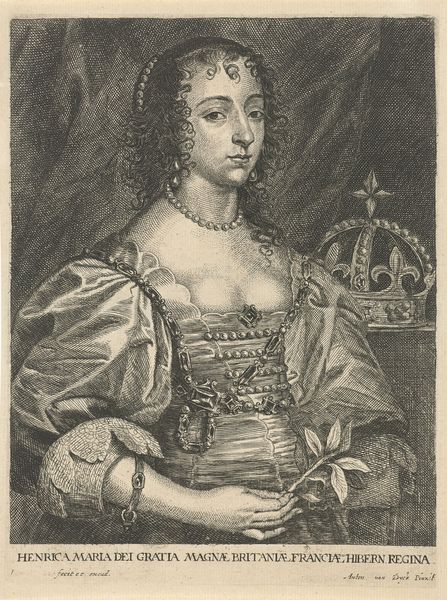
Titel: Portret van Henrietta Maria van Bourbon, koningin van Engeland
Künstler: Joannes Meyssens
Standort: Amsterdam
Institution: Rijksmuseum
Schlagwörter: crown, hands, velvet, white, black, dress, face, france, gold, gray, grey, hair, lady, nose, portrait, sleeve, woman, print, plant, hand, flower, girl, head, eyes, drawing, black and white, chin, mouth, buttons, french, curls, necklace, person, human, royal, bracelet, leaves, neck, britain, engraving, eye, finger, fingers, breasts, leaf, lips, pearl, pearls, cheek, maria, fleur de lis, forehead, text, sleeves, blak, corset, ruffle, bosom, jewelry, queen, chains, brilliant, curly hair, brows, great britain, jewlery, lys, gem, busty, gratia, henrica, henrica maria, portrati, magnae, oppulent, briain